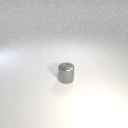
small gray metal cylinder